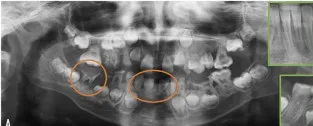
Case report. (A) Orthopantomogram X-ray of our 10-year-old Singleton-Merten patient. In orange, a first permanent molar (tooth n 46) and central permanent mandibular incisors (teeth n. 31-41) with short roots were highlighted. To compare, a healthy patient's teeth are shown in a green insert.
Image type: radiology (x_ray)